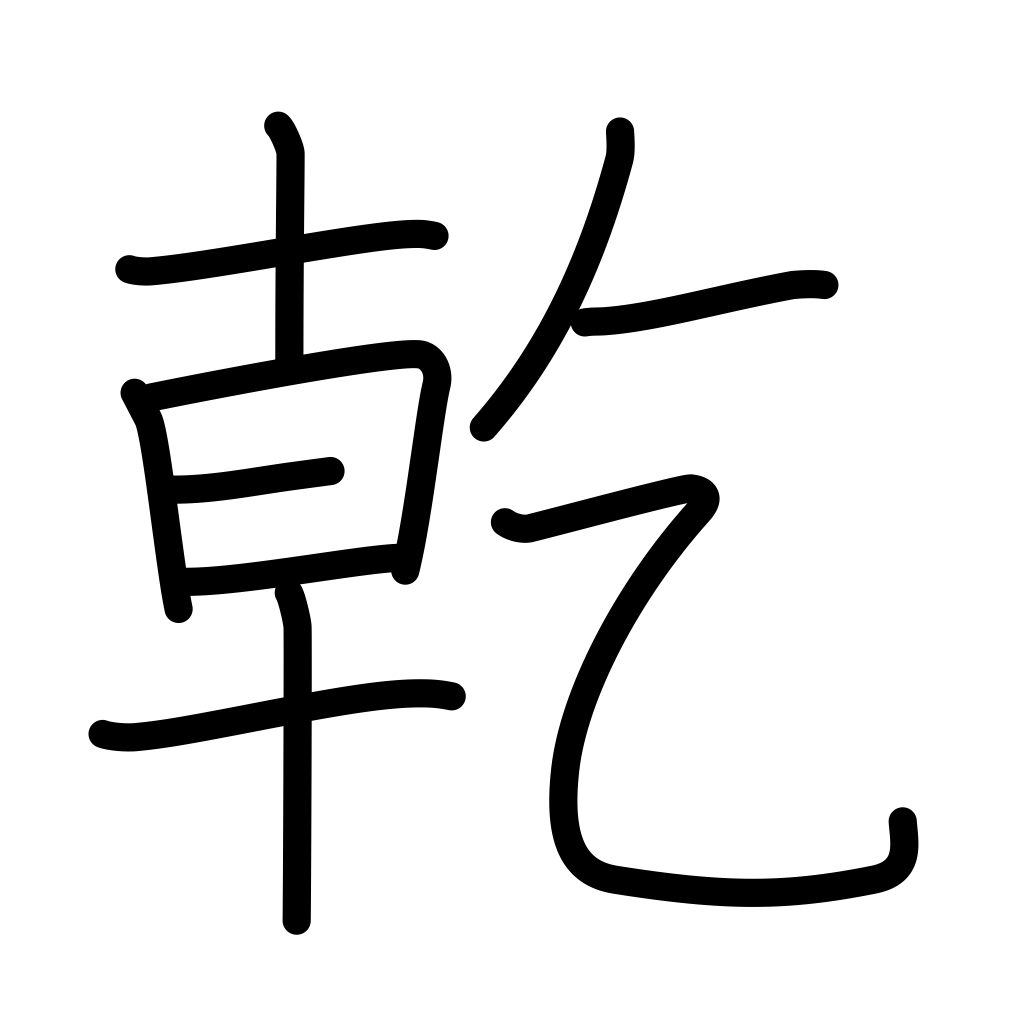
Meaning: drought, dry, dessicate, drink up, heaven, emperor